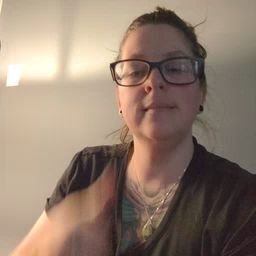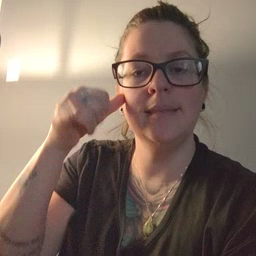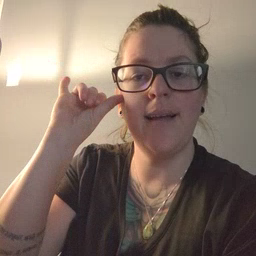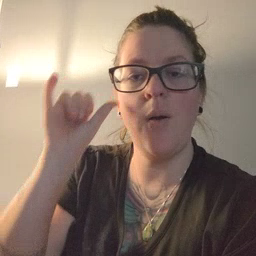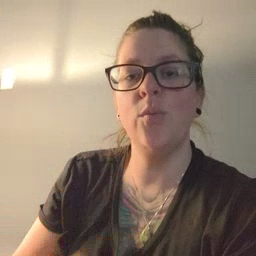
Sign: cow